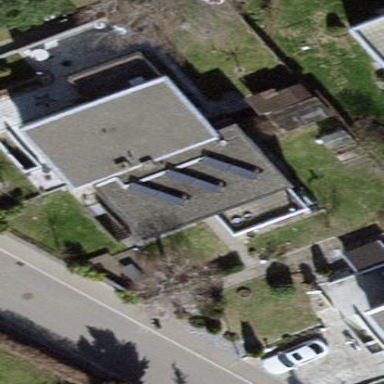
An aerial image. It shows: Flat roofed building.